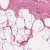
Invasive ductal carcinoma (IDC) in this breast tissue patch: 0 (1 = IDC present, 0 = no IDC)